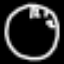
Label: clock